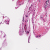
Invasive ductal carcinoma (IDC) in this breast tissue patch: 0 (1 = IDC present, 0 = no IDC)